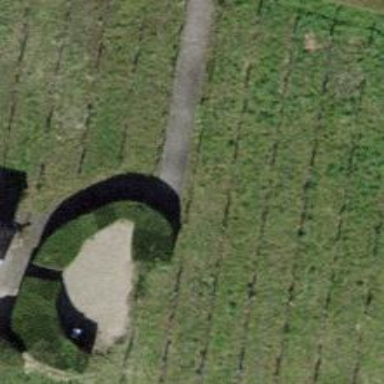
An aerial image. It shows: Vineyard with grape crops.